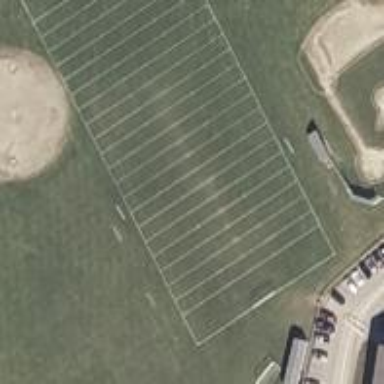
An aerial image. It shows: Multi-sport pitch for leisure activities.